Question: Here's an interesting problem I'm trying to solve.
I want to use a single cell that is configured in storyboard for different cell configurations by removing stuff I don't need from the cell.
Here's how to cell is constrained.

Basically, if I don't need image for the step (or the red view) I just remove it from cell, and everything aligns dynamically just perfect, and I do not have to calculate cell height or do any coding. However, since I have to reuse the cells, when I get the cell for the next row I do not have that view. I can add it again to cell, but I loses all of the constraints.
In case you need it for ideas, here's some code:
'''
class RecipeStepTableViewCell: UITableViewCell {
@IBOutlet weak var preparationLabel: UILabel!
@IBOutlet weak var stepNumberLabel: UILabel!
@IBOutlet weak var stepImageView: UIImageView!
@IBOutlet weak var stepTextLabel: UILabel!
@IBOutlet weak var stepTimerView: UIView!
override func awakeFromNib() {
super.awakeFromNib()
}
}
'''
And this is how I handle it it 'cellForRowAtIndexPath:'
'''
let cell = tableView.dequeueReusableCellWithIdentifier("RecipeStepCell", forIndexPath: indexPath) as RecipeStepTableViewCell
let step = stepForIndexPath(indexPath)
if step.image == nil {
cell.stepImageView.removeFromSuperview()
}
// etc.
'''
I really like this approach since I don't have to build 10 cell configurations, and all I need is to force it to create a new cell for each row.
By the way, the view will only have 5, 6 cells so performance shouldn't be an issue.
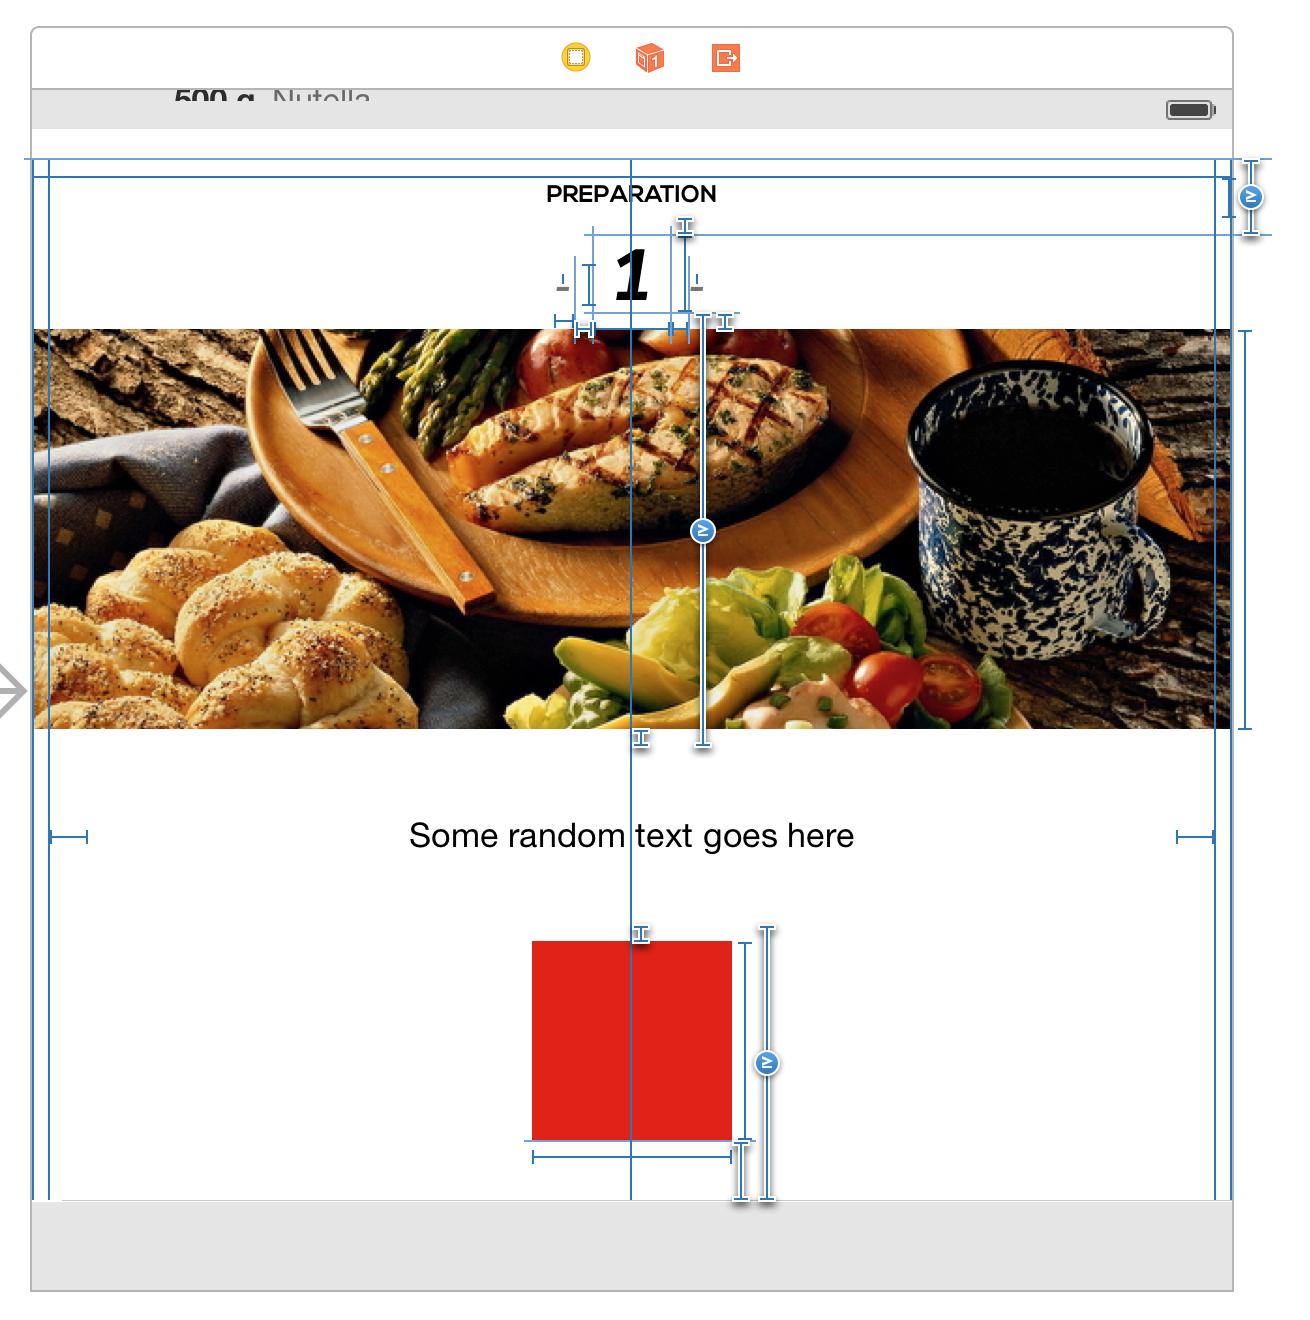
Answer: It seems like removing the image is deleting all the constraints associated with it.
I have an idea. Instead of removing the image, you can just adjust constraints when step.image == nil, since the image will be invisible anyway.
This would be done by using storyboard to connect IBOutlets to the constraints. It would look like this:
'''
@IBOutlet weak var constraintToTop: NSLayoutConstraint!
'''
And then later to adjust it,
'''
let cell = tableView.dequeueReusableCellWithIdentifier("RecipeStepCell", forIndexPath: indexPath) as RecipeStepTableViewCell
let step = stepForIndexPath(indexPath)
if step.image == nil { //Set constraint(s) so imageView takes up no space
cell.constraintToTop.constant = 0
}
else { //Go back to original constraints
cell.constraintToTop.constant = 50
}
'''
This may require creating many IBOutlets for your constraints to get the desired result, but this is the general idea.
I hope this helps you.